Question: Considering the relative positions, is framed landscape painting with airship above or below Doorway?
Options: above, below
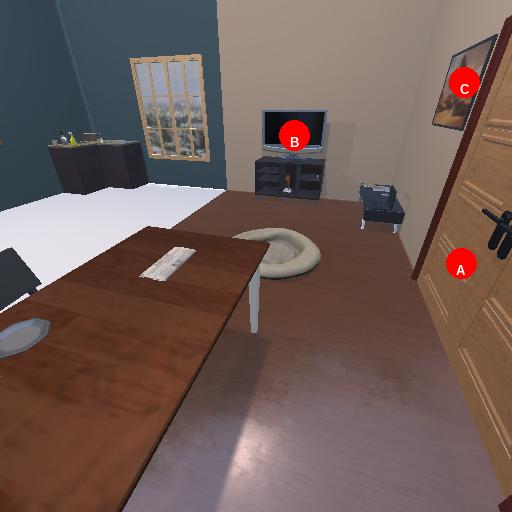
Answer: above